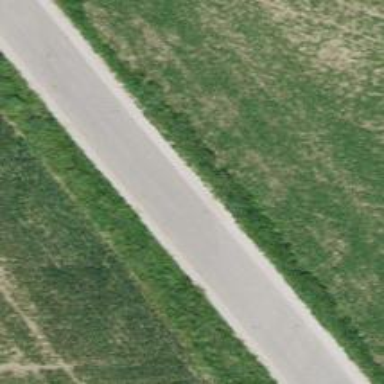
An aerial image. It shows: Track with grade 1 quality.